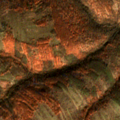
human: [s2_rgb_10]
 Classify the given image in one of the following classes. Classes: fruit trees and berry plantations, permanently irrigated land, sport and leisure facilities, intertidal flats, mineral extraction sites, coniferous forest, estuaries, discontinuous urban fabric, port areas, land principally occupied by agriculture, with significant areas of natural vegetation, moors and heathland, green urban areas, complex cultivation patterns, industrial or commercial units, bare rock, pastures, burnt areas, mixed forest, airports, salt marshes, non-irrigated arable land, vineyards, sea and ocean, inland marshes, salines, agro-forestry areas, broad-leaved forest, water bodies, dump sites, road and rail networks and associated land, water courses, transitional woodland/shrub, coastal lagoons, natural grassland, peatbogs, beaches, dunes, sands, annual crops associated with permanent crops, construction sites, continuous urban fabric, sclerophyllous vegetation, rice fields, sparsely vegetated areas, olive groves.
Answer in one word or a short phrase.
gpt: broad-leaved forest, transitional woodland/shrub